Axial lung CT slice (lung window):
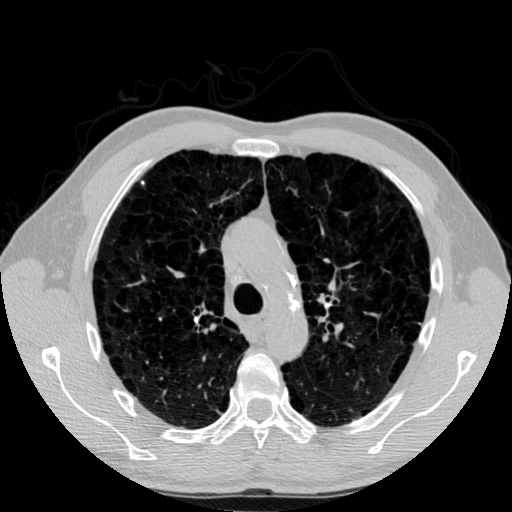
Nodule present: no